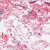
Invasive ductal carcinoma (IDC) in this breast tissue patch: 0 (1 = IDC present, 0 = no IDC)